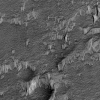
Atmospheric dust classification: not_dusty